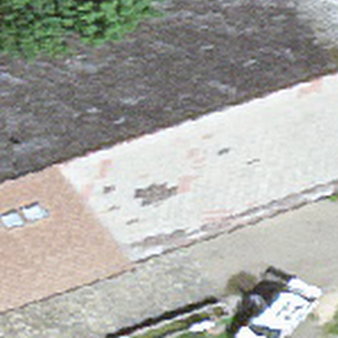
Label: other